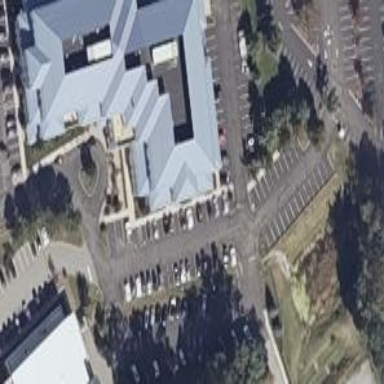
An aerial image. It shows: Office building.